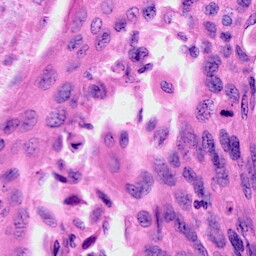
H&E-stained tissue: Cervix